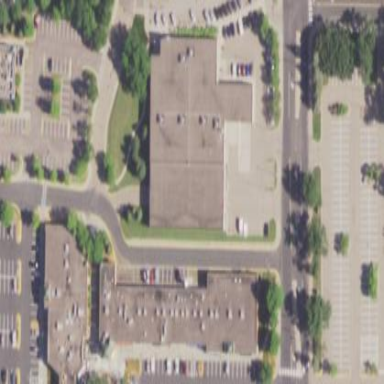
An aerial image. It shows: Post office building.